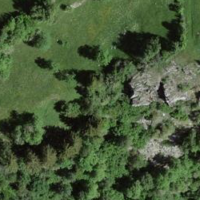
EUNIS habitat code: 24
Species observed at this site:
Emberiza citrinella
Turdus viscivorus
Buteo buteo
Jynx torquilla
Sylvia atricapilla
Muscicapa striata
Phylloscopus collybita
Cuculus canorus
Pica pica
Phoenicurus ochruros
Sitta europaea
Garrulus glandarius
Phoenicurus phoenicurus
Falco tinnunculus
Picus viridis
Corvus corax
Periparus ater
Linaria cannabina
Sturnus vulgaris
Passer domesticus
Fringilla coelebs
Columba palumbus
Turdus merula
Parus major
Hirundo rustica
Upupa epops
Milvus milvus
Turdus pilaris
Regulus regulus
Motacilla alba